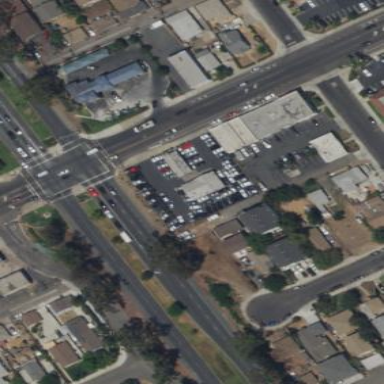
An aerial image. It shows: Car shop.